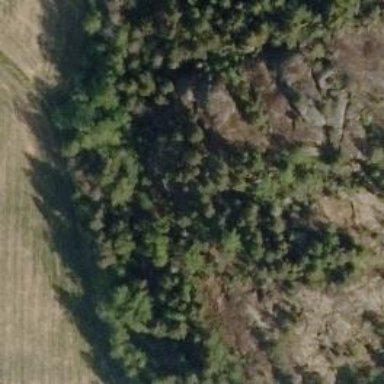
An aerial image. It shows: Natural cliff.